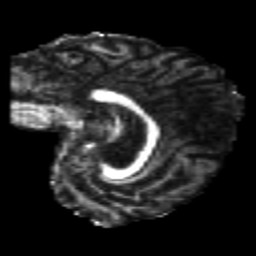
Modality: FA
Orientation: sagittal
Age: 26
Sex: male
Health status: healthy
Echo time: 0.074 s